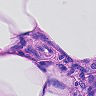
Metastatic tissue present: yes